Question: 'm having a problem with my one procedure that suppose to generate an Excel file, the procedure is this one:
'''
CREATE OR REPLACE PROCEDURE GENERATE_REPORT_P(P_CONTRACT_NUM IN VARCHAR2 DEFAULT NULL,
P_CUSTOMER_NAME IN VARCHAR2 DEFAULT NULL,
P_CUSTOMER_NUM IN VARCHAR2 DEFAULT NULL,
P_UPDATE_DATE_START IN DATE DEFAULT NULL,
P_UPDATE_DATE_END IN DATE DEFAULT NULL,
P_ORDER_NUM IN VARCHAR2 DEFAULT NULL) IS
vRecords BOOLEAN := FALSE;
BEGIN
FOR i IN (SELECT
a.contract_num,
d.customer_abt_number,
d.customer_name,
c.doms_order_num order_num,
e.service_tag asset,
e.sku,
e.field,
e.previous_value,
e.new_value,
e.update_date, --to_char(i.update_date, 'DD-MON-RRRR HH12:MI:SS')
e.updated_by
FROM contracts a,
order_extension b,
orders c,
customers d,
abt_cisi_log e
WHERE a.id = b.contract_id
AND c.id = b.order_id
AND d.id = a.customer_id
AND c.id = e.order_id
--parameters
AND a.contract_num LIKE NVL(p_contract_num, a.contract_num)
AND d.customer_abt_number LIKE
NVL(p_customer_num, d.customer_abt_number)
AND d.customer_name LIKE
NVL(p_customer_name, d.customer_name)
AND e.update_date between
NVL(to_date(p_update_date_start, 'dd-mon-rrrr'), '01-JAN-1900') AND
NVL(to_date(p_update_date_end, 'dd-mon-rrrr'), '31-DEC-2199')
AND c.doms_order_num LIKE
NVL(p_order_num, c.doms_order_num)
ORDER BY a.contract_num,
c.doms_order_num,
e.service_tag,
e.sku) LOOP
IF NOT vRecords THEN
vRecords := TRUE;
owa_util.mime_header(ccontent_type => 'application/vnd.ms-excel');
htp.htmlopen;
htp.bodyopen;
htp.tableopen(cattributes => 'border=1');
htp.tablerowopen;
htp.p('<td><b>Contract</b></td>');
htp.p('<td><b>Customer Number</b></td>');
htp.p('<td><b>Customer</b></td>');
htp.p('<td><b>Order#</b></td>');
htp.p('<td><b>Asset</b></td>');
htp.p('<td><b>SKU</b></td>');
htp.p('<td><b>Field</b></td>');
htp.p('<td><b>Previous Value</b></td>');
htp.p('<td><b>New Value</b></td>');
htp.p('<td><b>Update Date</b></td>');
htp.p('<td><b>Updated By</b></td>');
htp.tablerowclose;
END IF;
htp.tablerowopen;
htp.p('<td>' || i.contract_num || '</td>');
htp.p('<td>' || i.customer_abt_number || '</td>');
htp.p('<td>' || i.customer_name || '</td>');
htp.p('<td>' || i.order_num || '</td>');
htp.p('<td>' || i.asset || '</td>');
htp.p('<td>' || i.sku || '</td>');
htp.p('<td>' || i.field || '</td>');
htp.p('<td>' || i.previous_value || '</td>');
htp.p('<td>' || i.new_value || '</td>');
htp.p('<td>' || to_char(i.update_date, 'DD-MON-RRRR HH12:MI:SS') ||
'</td>');
htp.p('<td>' || i.updated_by || '</td>');
htp.tablerowclose;
END LOOP;
IF vRecords THEN
htp.tableclose;
htp.bodyclose;
htp.htmlclose;
END IF;
END GENERATE_REPORT_P;
'''
But when i execute this procedure by
Begin
GENERATE_REPORT_P();
END;
I ALWAYS get this error:

I was trying to figure it out, but not much luclk until now, I've tryed to comment all the code into the procedure and just call the 'owa_util.mime_header(ccontent_type => 'application/vnd.ms-excel');' To see what happens, and checked the data type from my table, well, pretty much all the basic stuff.
If anyone could give me some help, ou tip, i really appreciate that.
My Regards!
Note: I extract the procedure from a packge, and ajust one or two things just to place at StackOverflow, so, i u see the error message and figere it out, my bad!
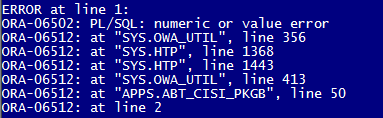
Answer: To resolve this particular issue put this piece of code somewhere before the call to 'generate_report_p':
'''
owa.num_cgi_vars := NVL(owa.num_cgi_vars, 0);
'''